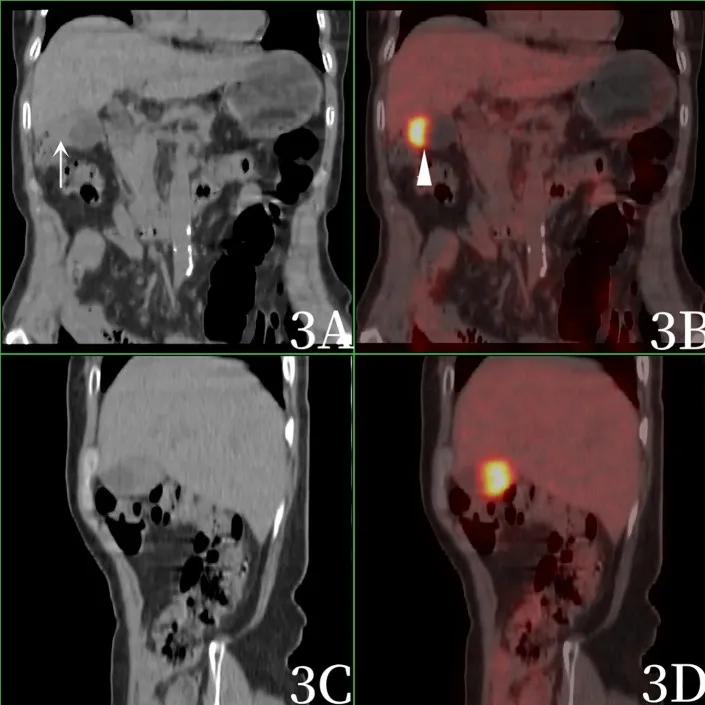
Female, 69 years old. 3A (coronal CT), 3B (coronal fusion), 3C (sagittal CT), and 3D (sagittal fusion). Imaging was performed 1h after 18F-FDG injection. PET/CT showed eccentric and localized thickening of the gallbladder body wall (arrow), nodular soft tissue density shadow, increased radioactive uptake, and SUVmax was 10.2 (arrow).
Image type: radiology (pet)